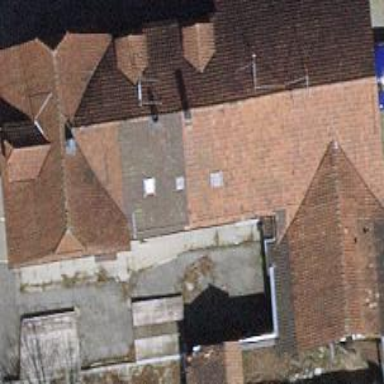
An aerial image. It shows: Restaurant with tile roof.